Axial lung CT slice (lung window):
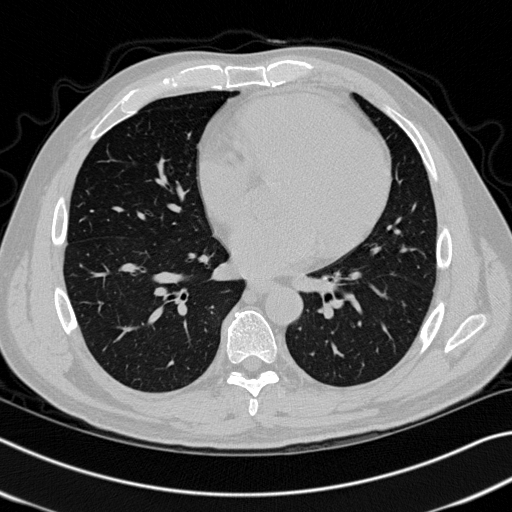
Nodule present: no